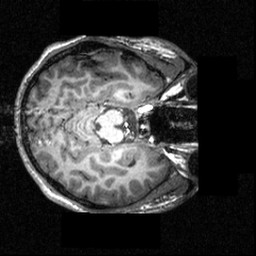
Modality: T1w
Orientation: axial
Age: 18
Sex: male
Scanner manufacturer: siemens
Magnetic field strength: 3.951 T
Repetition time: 1.5 s
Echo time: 0.00335 s